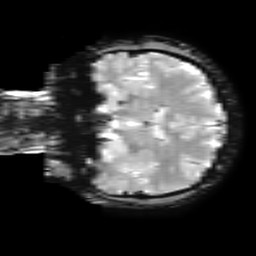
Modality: T2starw
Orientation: coronal
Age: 26
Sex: male
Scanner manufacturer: ge
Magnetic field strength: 3 T
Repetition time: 0.65 s
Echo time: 0.02 s